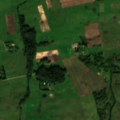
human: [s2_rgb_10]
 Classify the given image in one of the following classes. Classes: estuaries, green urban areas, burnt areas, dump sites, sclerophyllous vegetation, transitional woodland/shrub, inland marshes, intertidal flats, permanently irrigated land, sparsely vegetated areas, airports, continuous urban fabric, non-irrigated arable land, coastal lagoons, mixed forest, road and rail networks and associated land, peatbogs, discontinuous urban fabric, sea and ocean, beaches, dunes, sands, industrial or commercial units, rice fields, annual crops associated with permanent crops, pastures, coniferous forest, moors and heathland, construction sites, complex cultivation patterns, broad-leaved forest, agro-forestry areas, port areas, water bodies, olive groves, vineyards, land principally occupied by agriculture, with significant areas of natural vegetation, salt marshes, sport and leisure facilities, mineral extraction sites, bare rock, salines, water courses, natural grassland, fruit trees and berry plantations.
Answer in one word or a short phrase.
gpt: non-irrigated arable land, complex cultivation patterns, land principally occupied by agriculture, with significant areas of natural vegetation